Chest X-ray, AP view. Patient: 29 years old, sex F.
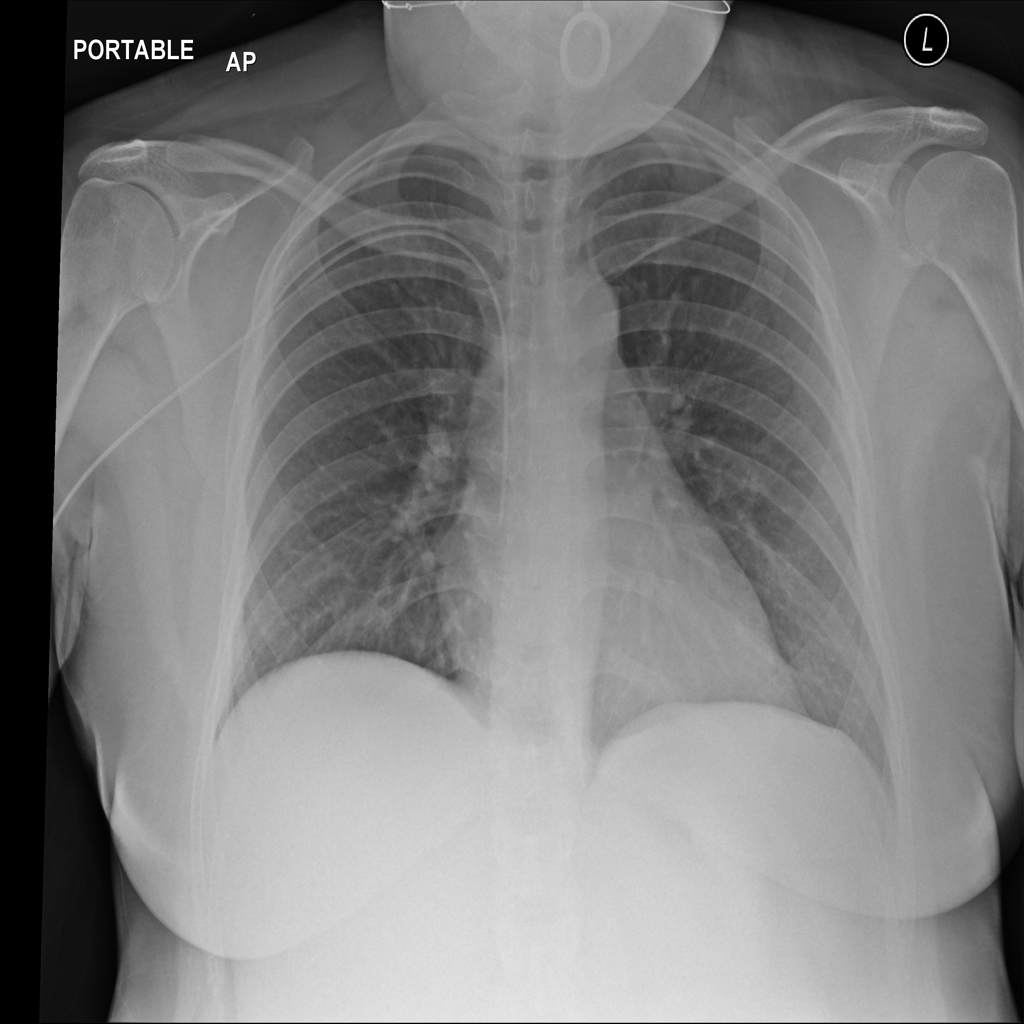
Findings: No Finding